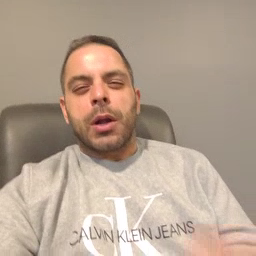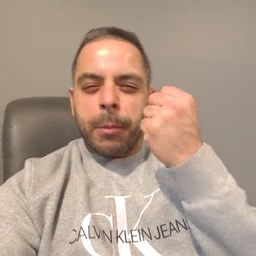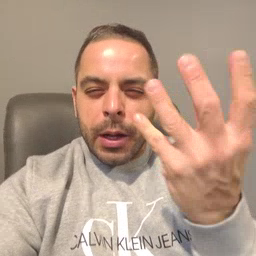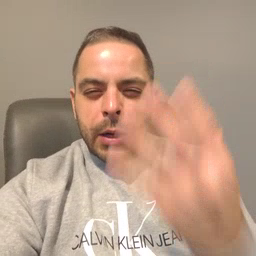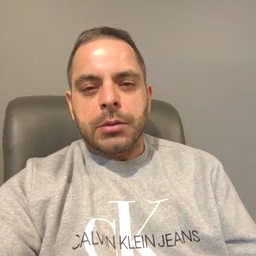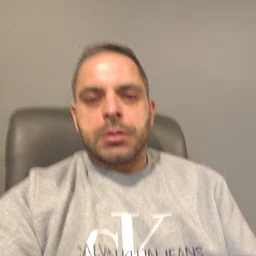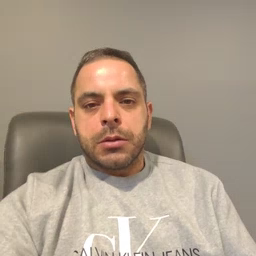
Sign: many